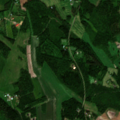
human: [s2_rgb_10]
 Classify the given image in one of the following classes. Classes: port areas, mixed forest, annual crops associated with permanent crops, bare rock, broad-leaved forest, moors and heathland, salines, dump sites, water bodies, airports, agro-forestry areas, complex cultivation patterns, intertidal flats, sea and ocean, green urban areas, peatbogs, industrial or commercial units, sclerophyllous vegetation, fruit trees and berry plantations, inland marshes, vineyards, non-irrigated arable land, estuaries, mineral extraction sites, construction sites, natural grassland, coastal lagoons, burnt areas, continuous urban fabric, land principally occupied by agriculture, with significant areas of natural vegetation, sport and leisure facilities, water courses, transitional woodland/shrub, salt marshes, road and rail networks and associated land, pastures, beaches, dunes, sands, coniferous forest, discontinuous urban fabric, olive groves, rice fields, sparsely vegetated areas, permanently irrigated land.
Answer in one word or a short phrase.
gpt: land principally occupied by agriculture, with significant areas of natural vegetation, broad-leaved forest, mixed forest